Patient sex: F
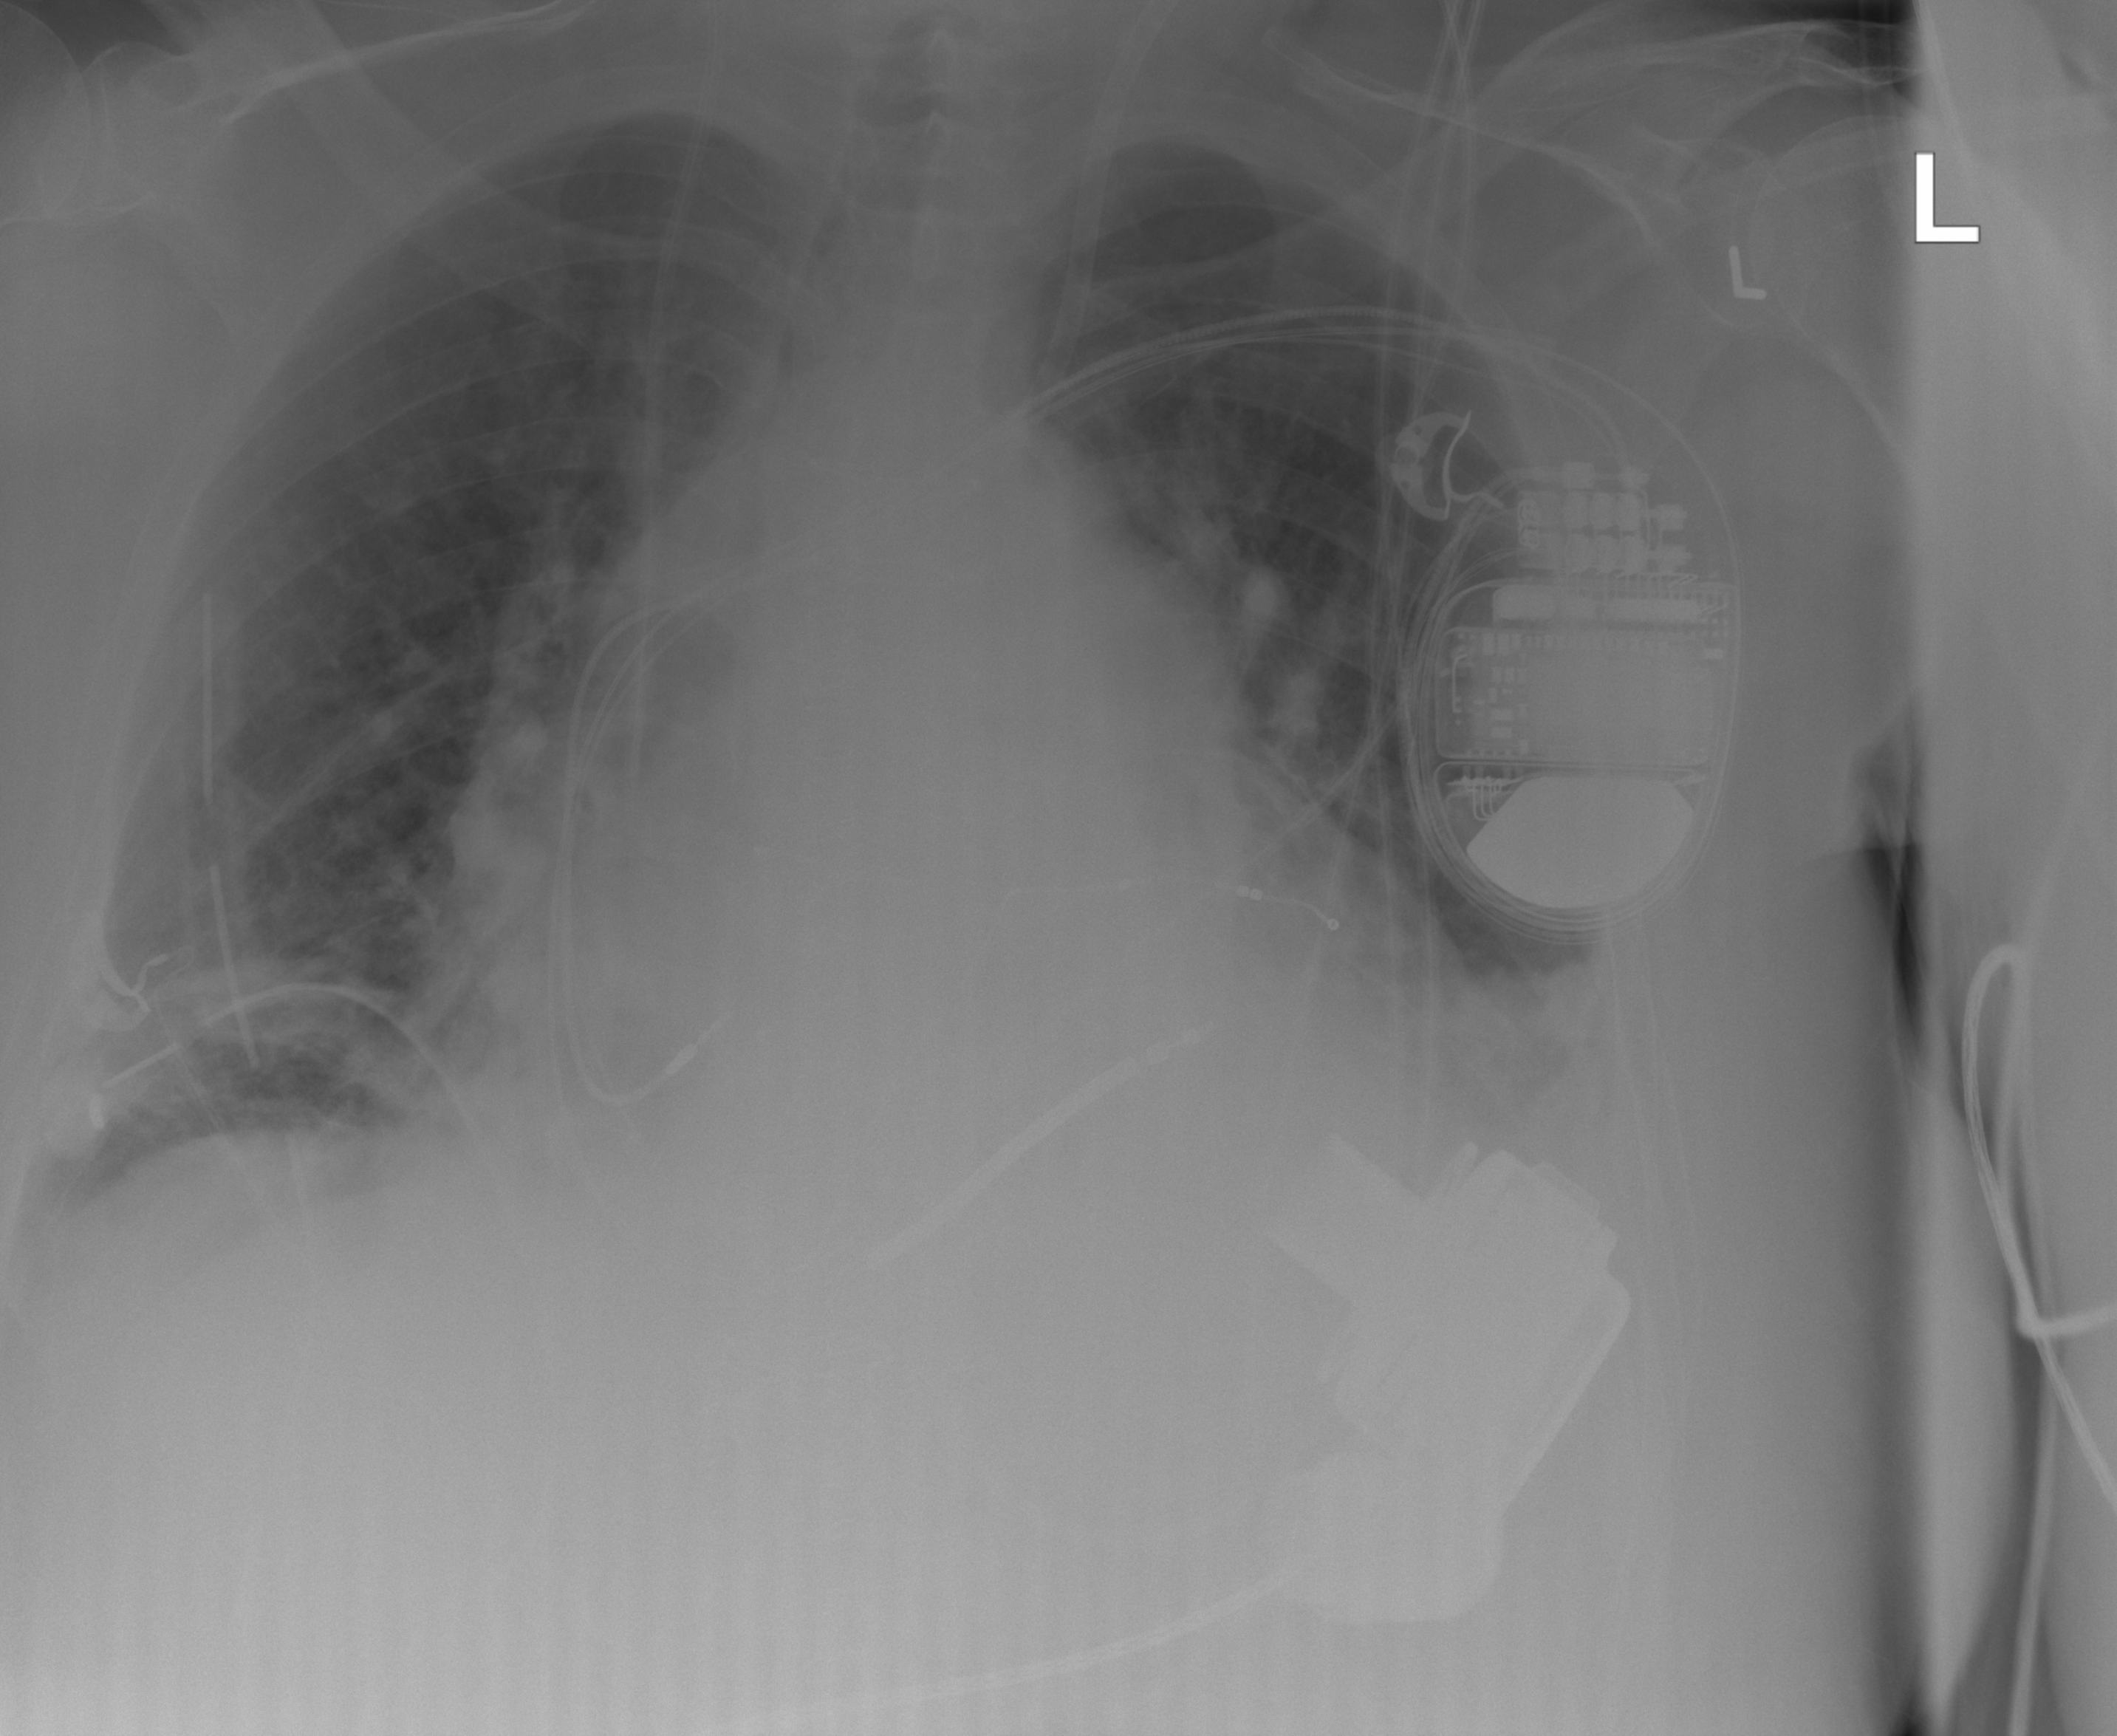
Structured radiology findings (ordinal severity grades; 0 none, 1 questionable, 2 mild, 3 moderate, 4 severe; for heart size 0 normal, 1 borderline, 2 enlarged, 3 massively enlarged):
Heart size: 3
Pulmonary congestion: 2
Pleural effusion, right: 0
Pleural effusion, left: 2
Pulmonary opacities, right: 0
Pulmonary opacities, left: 0
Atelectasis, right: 2
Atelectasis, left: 2